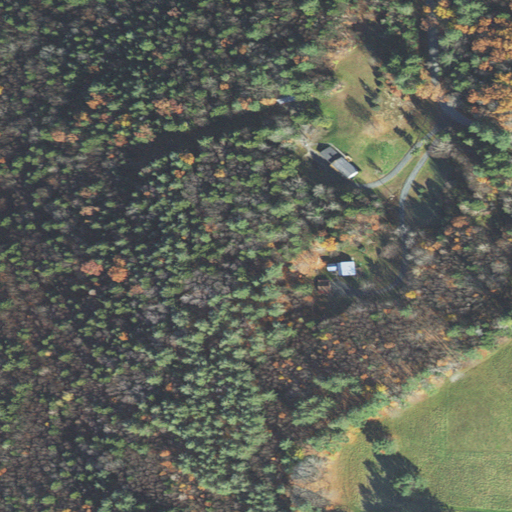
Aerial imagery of mountain in New Hampshire named Beauty Hill containing evergreen forest, pasture, mixed forest, barren land, open development, low intensity development, deciduous forest, medium intensity development, and shrub